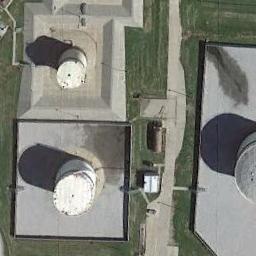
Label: storage_tank